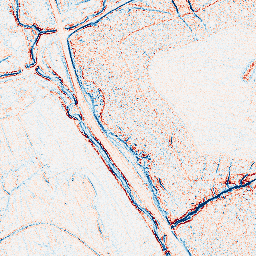
Category: edge_preserving
Decomposition family: anisotropic_diffusion
Decomposition parameters: iterations: 5
kappa: 30
gamma: 0.05
Upsampling method: edge_directed
Upsampling parameters: scale: 2
Upsampling scale: 2